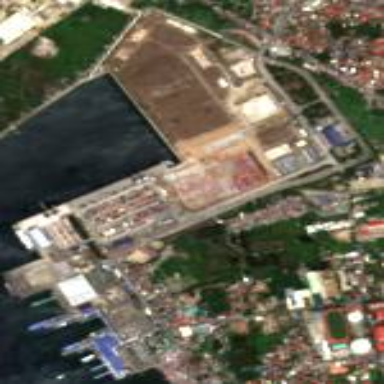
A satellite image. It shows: Industrial area designated as port.